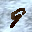
Label: 9